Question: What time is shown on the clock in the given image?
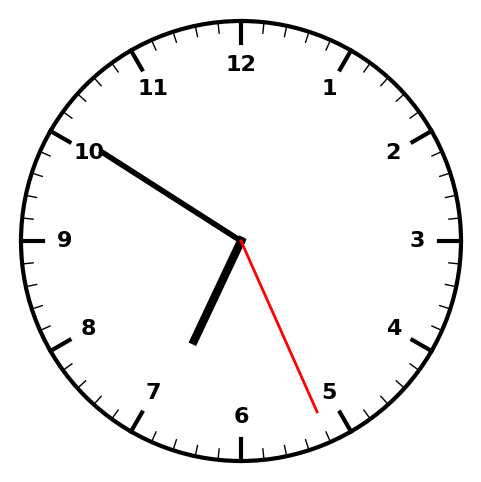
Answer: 06:50:26